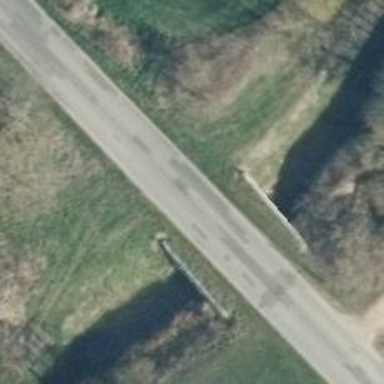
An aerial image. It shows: Unclassified road with asphalt surface crossing bridge.